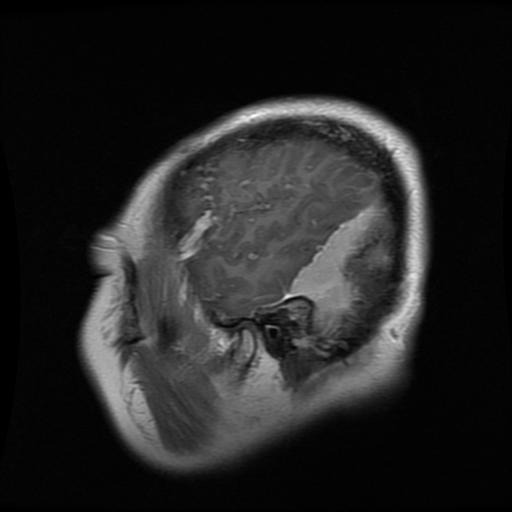
Label: meningioma